Question: I am developing a forum like website using php and mysql. A user can ask a question and other users can reply to it. So my database table structure is like below.
Two tables questions and replies:

Now I have designed a page to view the question, replies and post another reply. So when I insert a row into replies table I have to pass the question id too. It can be simply achieved by passing the question id via a hidden element in the form. But this is not secure because a user can change the hidden value and the reply will end up in a wrong question.
Another solution is to use a session variable to store the question id the user is currently viewing. But this is also not possible because user could be opening multiple tabs which will cause problems with session variable.
So how do I solve this problem? I would really appreciate it if you could give me an idea.
PS - How do the famous forum sites solve this problem?
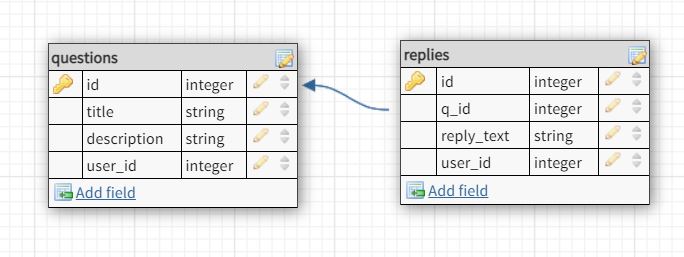
Answer: have another hidden element which has a hashed version of the id, on the backend check that the hash matches (the same way you check a password against a db, i'm assuming you know how this works but i can explain if you don't)
Why does it matter if the user edits the request to comment on a different question?
the only reason i can think of, is that some questions are restricted to allow none/certain comments, in that case the you should already be handling that in the backend.
as danblack commented, you should always assume user inputs are untrustworthy, you should always handle validation like this on the backend.